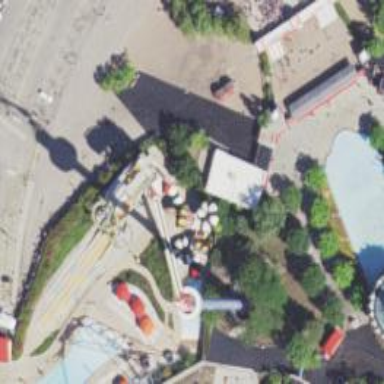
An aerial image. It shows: Family rafting water slide attraction.